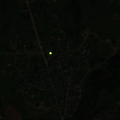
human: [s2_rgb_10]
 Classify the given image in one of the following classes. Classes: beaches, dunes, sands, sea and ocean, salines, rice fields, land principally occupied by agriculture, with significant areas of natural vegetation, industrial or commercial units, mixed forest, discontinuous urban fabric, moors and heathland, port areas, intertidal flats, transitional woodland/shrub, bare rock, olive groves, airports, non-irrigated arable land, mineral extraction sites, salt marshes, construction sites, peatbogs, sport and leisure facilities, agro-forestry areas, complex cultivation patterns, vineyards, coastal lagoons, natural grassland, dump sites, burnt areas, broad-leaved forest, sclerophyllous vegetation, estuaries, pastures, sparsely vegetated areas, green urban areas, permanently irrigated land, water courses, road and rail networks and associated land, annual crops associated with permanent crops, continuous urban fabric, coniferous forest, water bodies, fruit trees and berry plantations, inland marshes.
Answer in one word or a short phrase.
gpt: discontinuous urban fabric, pastures, complex cultivation patterns, land principally occupied by agriculture, with significant areas of natural vegetation